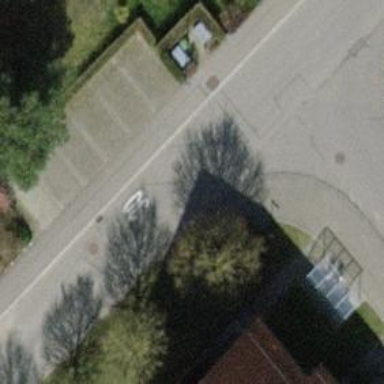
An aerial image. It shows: Unmarked road crossing.